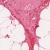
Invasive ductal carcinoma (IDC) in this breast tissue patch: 0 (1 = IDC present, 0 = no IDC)